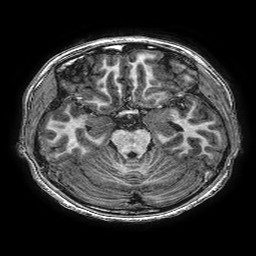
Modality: T1w
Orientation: coronal
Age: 14
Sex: female
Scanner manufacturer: ge
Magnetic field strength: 3 T
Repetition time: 0.00766 s
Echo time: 0.003476 s